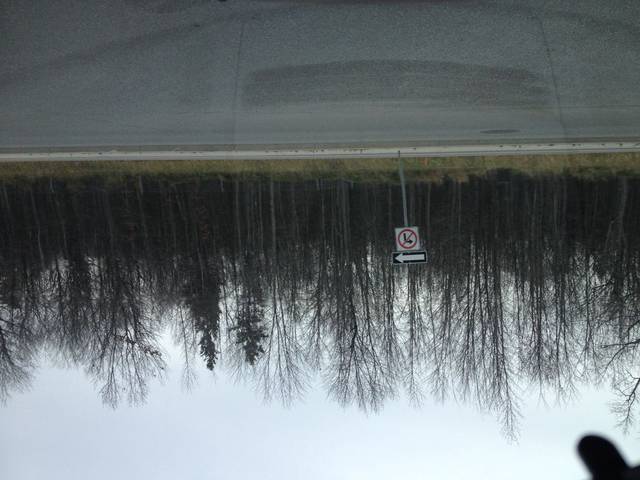
Region: Canada
Coordinates: 45.342, -75.937